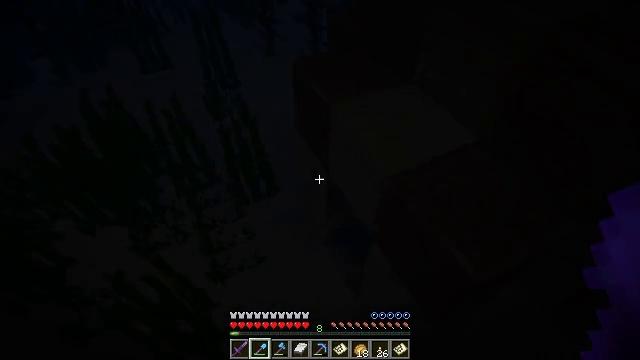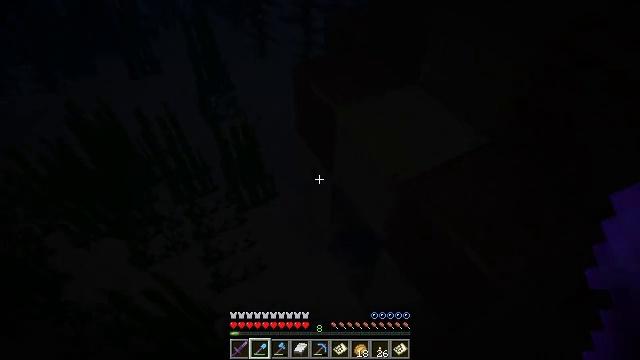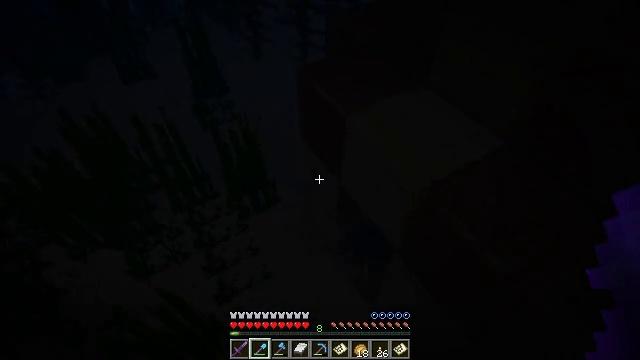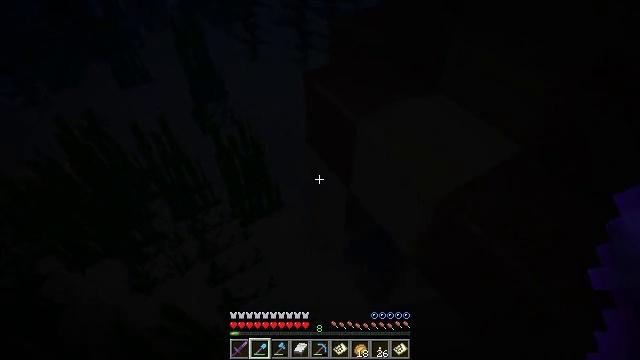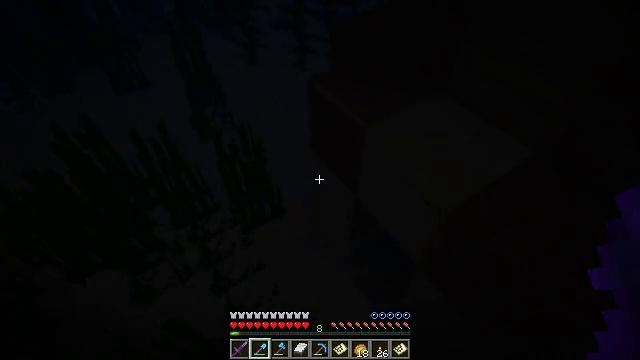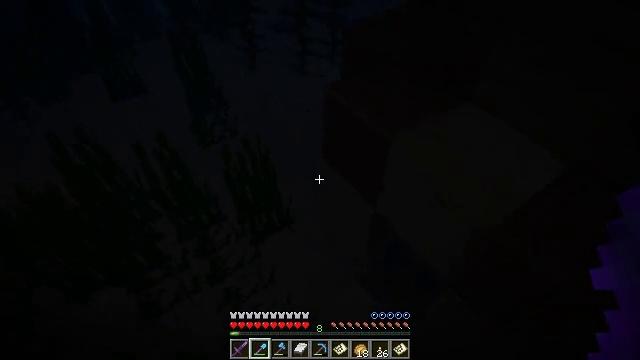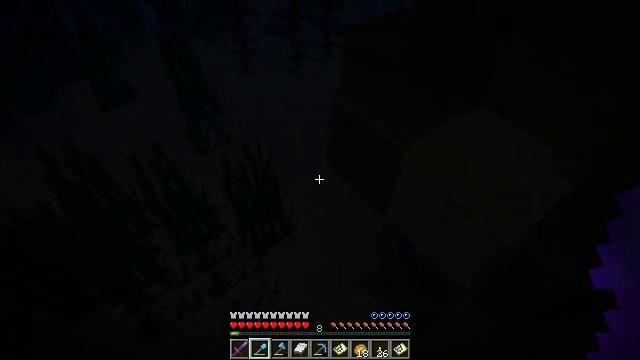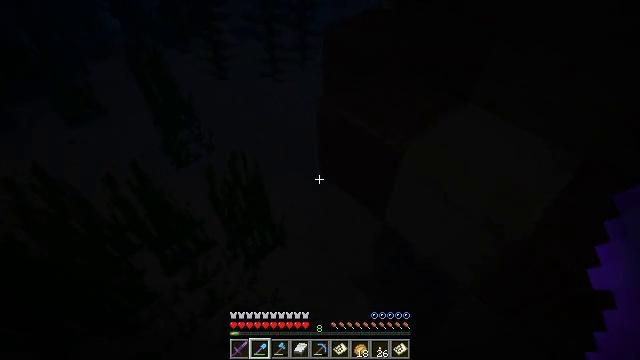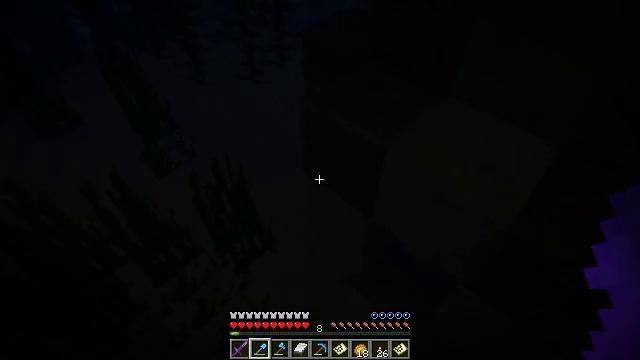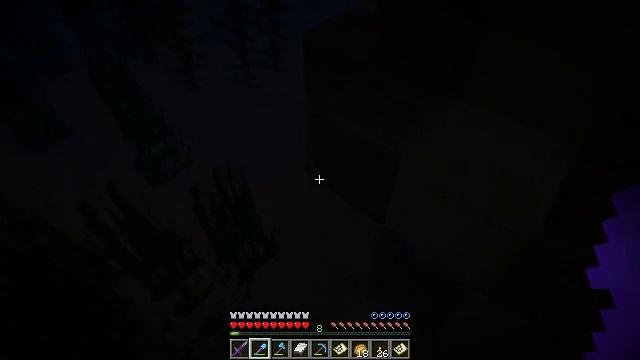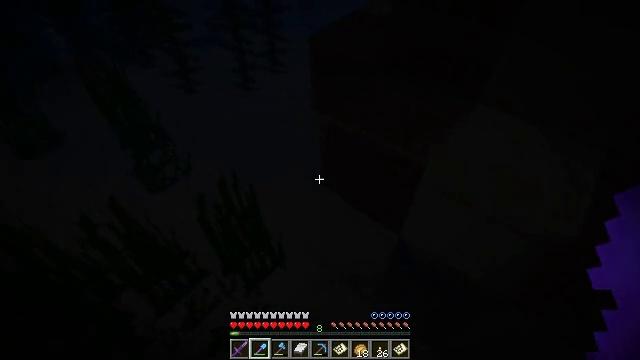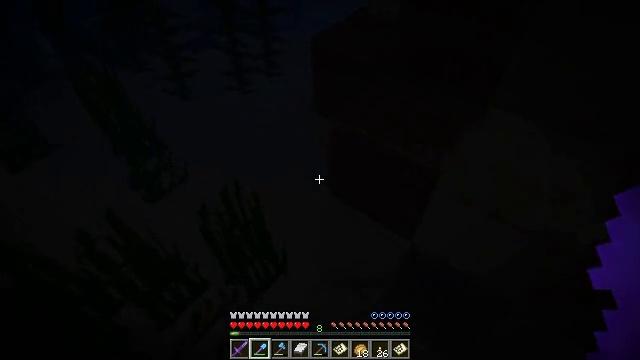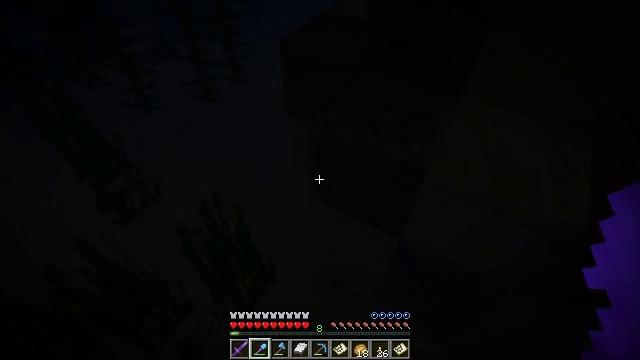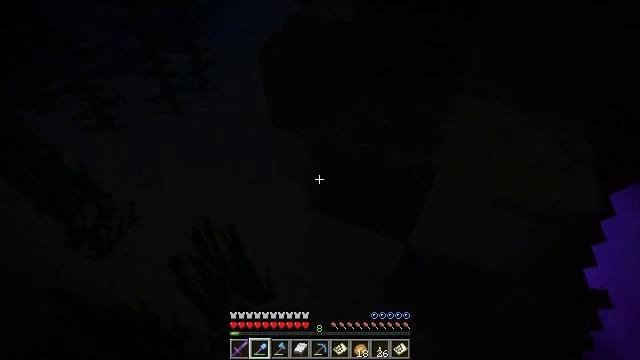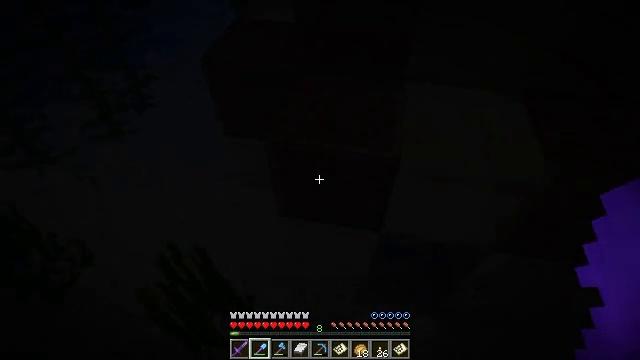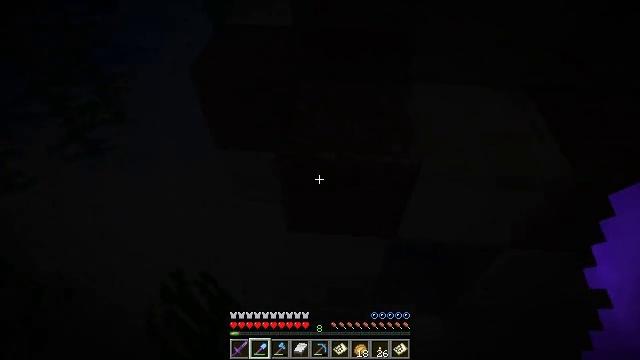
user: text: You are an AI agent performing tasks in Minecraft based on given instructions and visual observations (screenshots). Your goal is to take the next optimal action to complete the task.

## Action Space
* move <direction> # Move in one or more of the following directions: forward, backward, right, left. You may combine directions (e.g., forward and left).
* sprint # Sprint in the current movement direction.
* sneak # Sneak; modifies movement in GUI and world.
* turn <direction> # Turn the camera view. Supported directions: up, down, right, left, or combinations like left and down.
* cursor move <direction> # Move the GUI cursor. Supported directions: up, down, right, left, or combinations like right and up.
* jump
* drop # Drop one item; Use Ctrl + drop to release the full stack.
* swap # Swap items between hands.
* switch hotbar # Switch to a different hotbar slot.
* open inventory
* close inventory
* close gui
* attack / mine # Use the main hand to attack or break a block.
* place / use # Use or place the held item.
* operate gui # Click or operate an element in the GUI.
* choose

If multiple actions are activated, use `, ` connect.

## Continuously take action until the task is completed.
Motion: motion action
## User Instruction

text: Mine the kelp plant underwater.
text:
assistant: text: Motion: move forward and move left, turn right
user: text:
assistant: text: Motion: move forward and move left, turn right
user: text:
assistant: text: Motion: move forward and move left, turn right
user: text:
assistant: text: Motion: move forward and move left, turn right
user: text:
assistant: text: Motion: move forward and move left, turn right
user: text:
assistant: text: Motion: move forward and move left, turn right
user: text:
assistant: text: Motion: move forward and move left, turn right
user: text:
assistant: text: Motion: move forward and move left, turn right
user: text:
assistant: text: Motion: move forward and move left, turn right
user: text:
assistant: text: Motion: move forward and move left, turn right
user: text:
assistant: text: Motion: move forward and move left, turn right
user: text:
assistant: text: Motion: move forward and move left, turn right
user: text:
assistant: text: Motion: move forward and move left, turn right
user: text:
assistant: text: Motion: move forward and move left, turn right
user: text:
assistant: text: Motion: move forward and move left, turn right
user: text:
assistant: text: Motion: move forward and move left, turn right
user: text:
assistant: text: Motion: move forward and move left, turn right
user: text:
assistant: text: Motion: move forward and move left
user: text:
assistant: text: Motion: move forward and move left
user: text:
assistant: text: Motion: move forward and move left
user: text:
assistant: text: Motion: move forward and move left
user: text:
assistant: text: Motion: move forward and move left, turn left
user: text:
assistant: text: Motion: move left, turn left
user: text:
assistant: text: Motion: move left, turn left
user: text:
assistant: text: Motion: move left, turn left
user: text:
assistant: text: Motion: move left
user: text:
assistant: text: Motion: move forward and move left
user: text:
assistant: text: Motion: move forward and move left, turn right and up
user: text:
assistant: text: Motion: move forward and move left, turn right and up
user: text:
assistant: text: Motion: move forward and move left, turn right